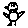
Label: bird